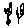
Label: flower